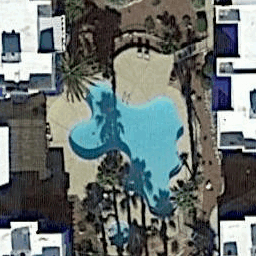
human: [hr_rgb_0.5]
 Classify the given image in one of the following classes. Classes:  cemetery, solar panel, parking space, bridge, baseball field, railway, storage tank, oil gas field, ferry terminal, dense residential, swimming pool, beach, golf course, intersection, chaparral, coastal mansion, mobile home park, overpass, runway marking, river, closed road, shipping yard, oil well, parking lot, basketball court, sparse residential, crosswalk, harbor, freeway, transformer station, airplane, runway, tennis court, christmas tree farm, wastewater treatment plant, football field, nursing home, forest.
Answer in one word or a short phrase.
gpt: swimming pool